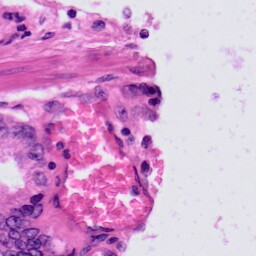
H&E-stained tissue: Prostate